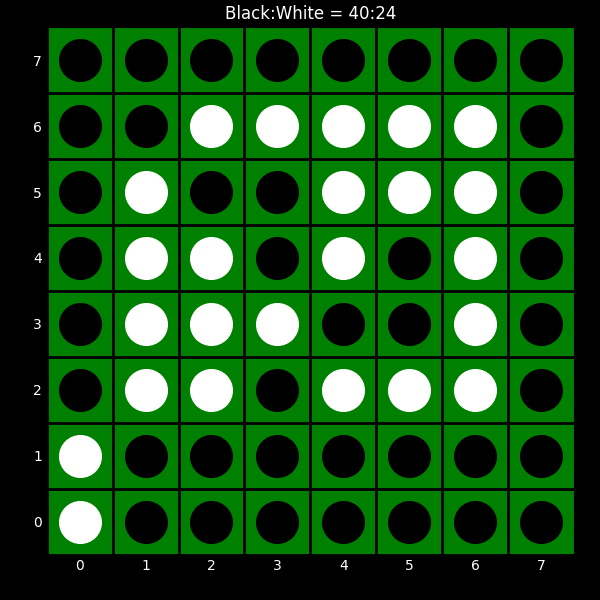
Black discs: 40
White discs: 24